A spectrogram of one vibration snapshot from a rotating bearing is shown (time on one axis, frequency on the other). Classify the bearing condition as one of: normal, inner_race, outer_race, ball.
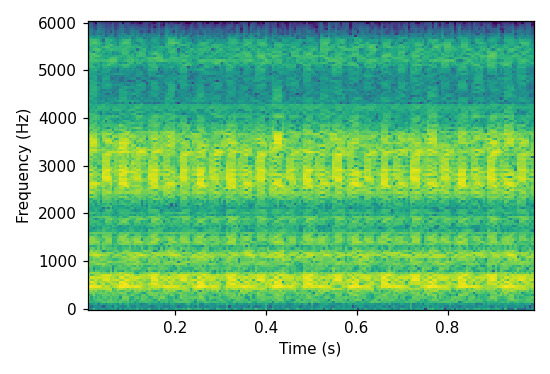
Answer: outer_race